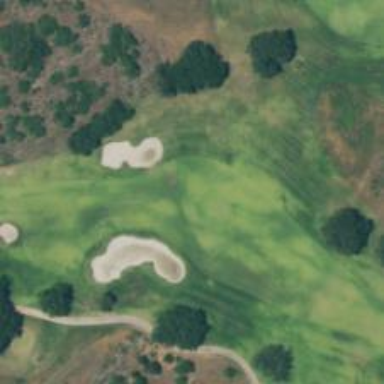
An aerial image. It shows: View of golf hole.